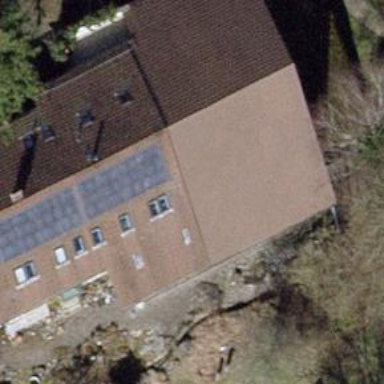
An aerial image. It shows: Gabled roof house.